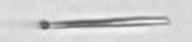
Label: fiber